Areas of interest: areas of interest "China Post (Wenming South Road Post Office)"
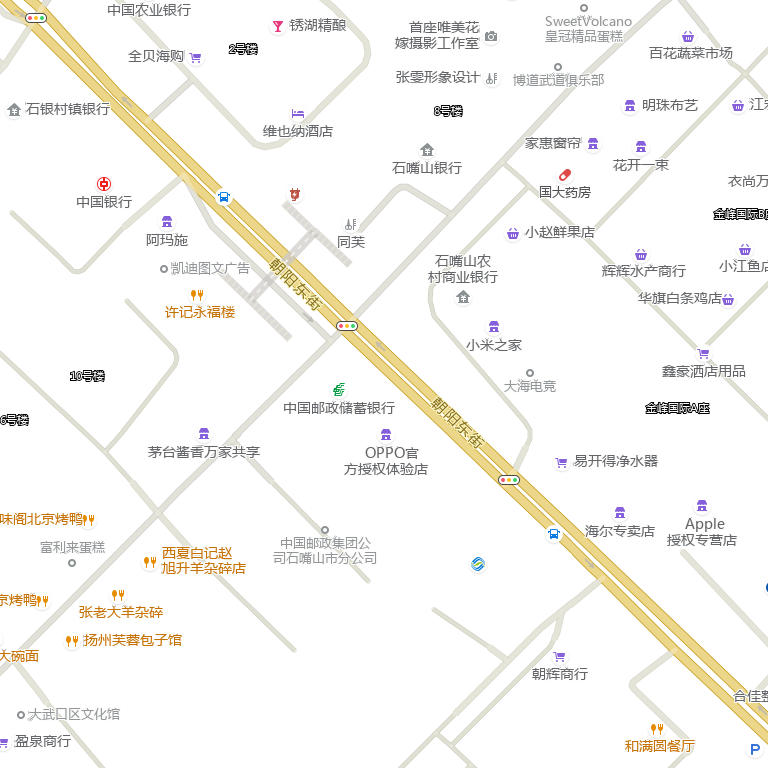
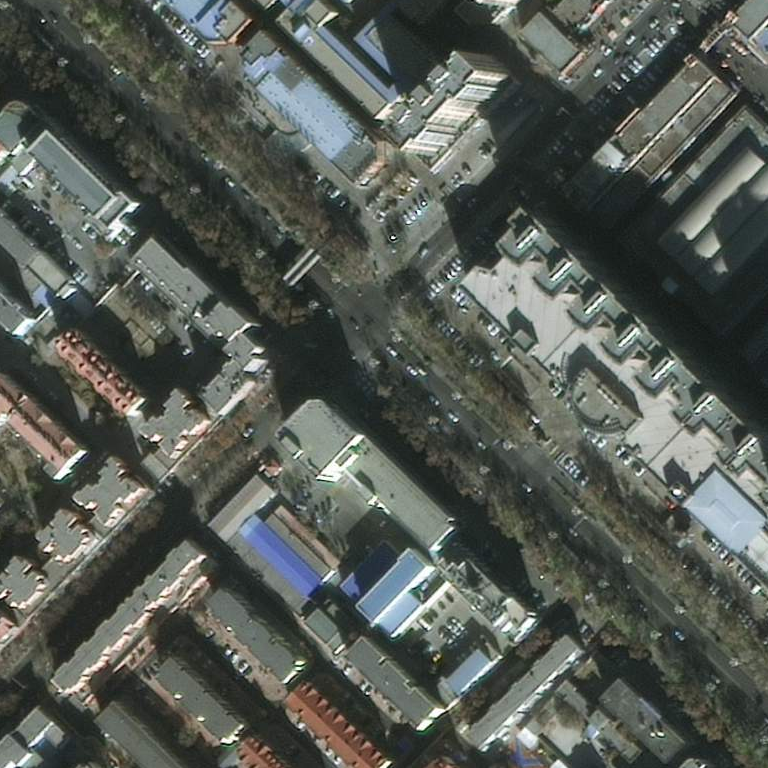